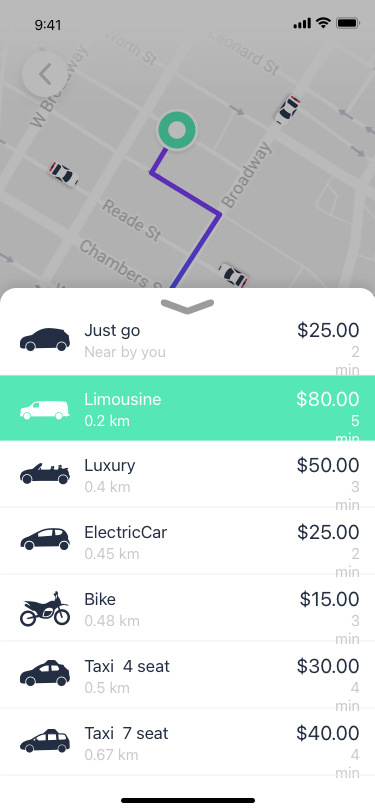
Text in this UI design:
Just go
$25.00
Near by you
2 min
Luxury
$50.00
0.4 km
3 min
ElectricCar
$25.00
0.45 km
2 min
Bike
$15.00
0.48 km
3 min
Taxi  7 seat
$40.00
0.67 km
4 min
Taxi  4 seat
$30.00
0.5 km
4 min
Limousine
$80.00
0.2 km
5 min